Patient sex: F
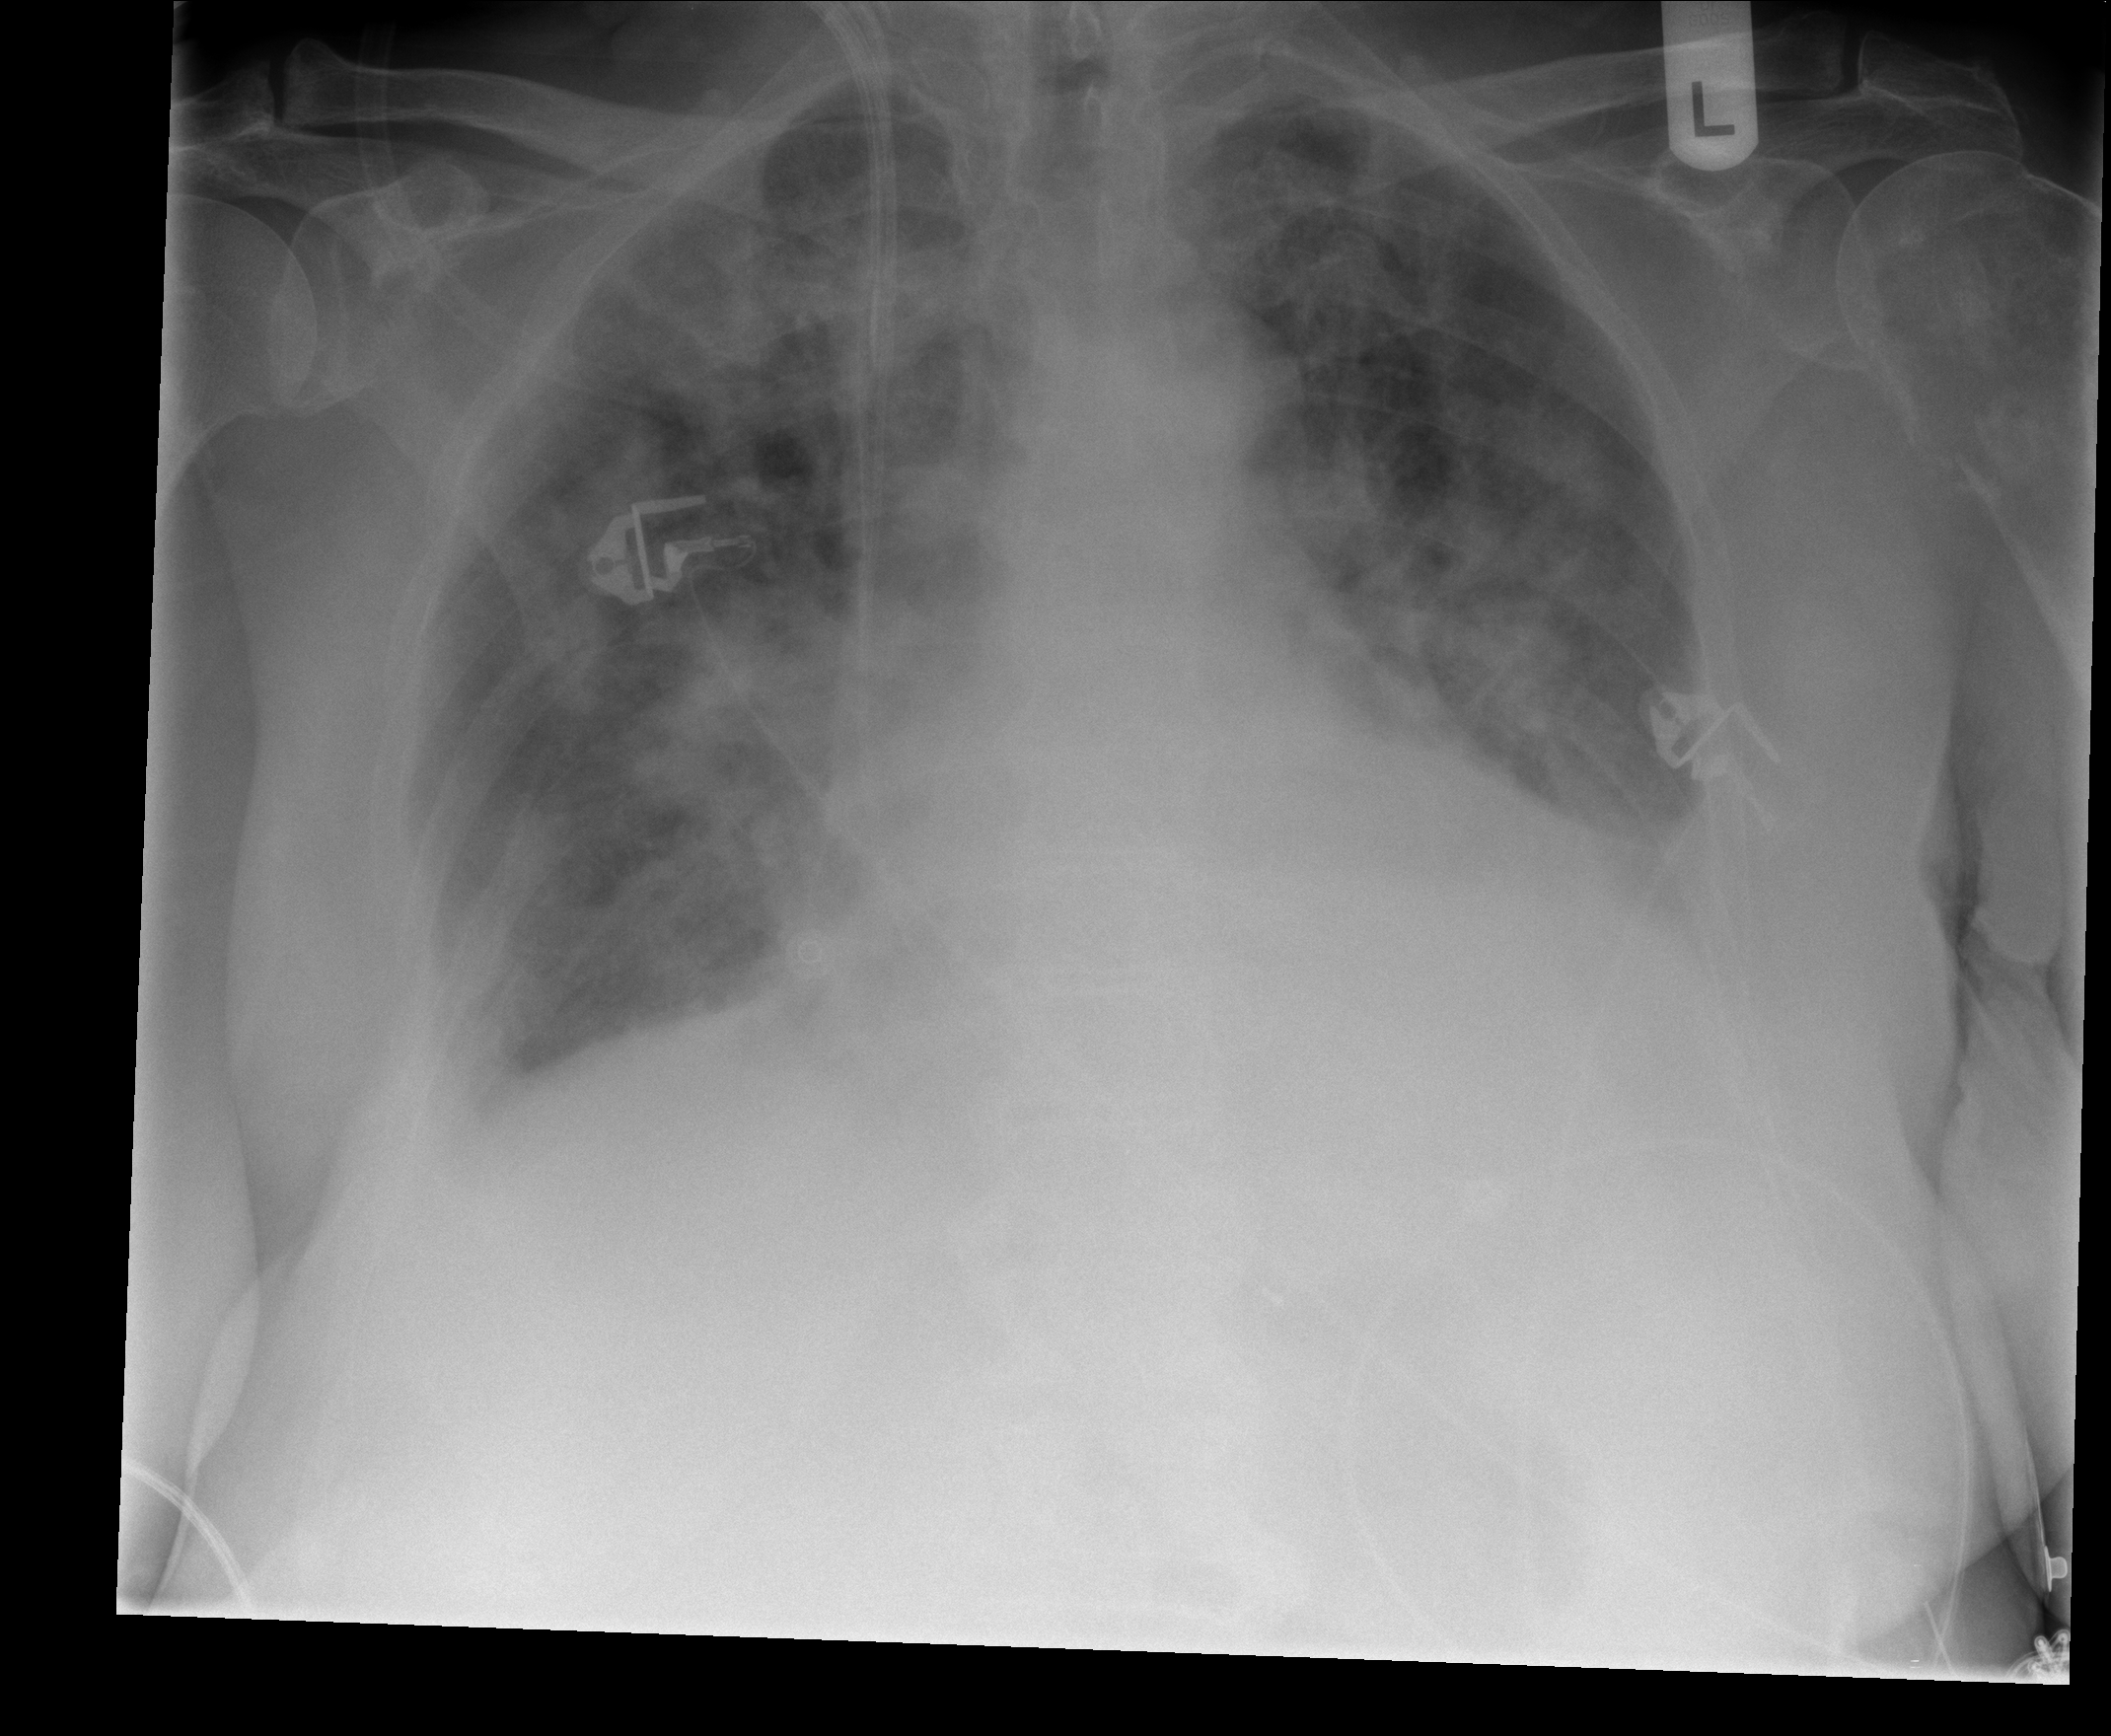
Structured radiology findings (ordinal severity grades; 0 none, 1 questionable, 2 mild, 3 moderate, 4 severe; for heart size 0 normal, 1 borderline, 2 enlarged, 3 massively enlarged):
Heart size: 2
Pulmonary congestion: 3
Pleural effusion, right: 1
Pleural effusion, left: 2
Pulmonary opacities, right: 3
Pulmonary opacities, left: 3
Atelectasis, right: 2
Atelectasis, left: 2